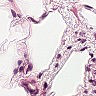
Metastatic tissue present: no